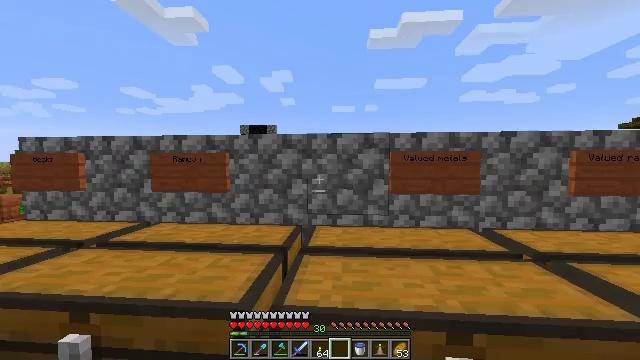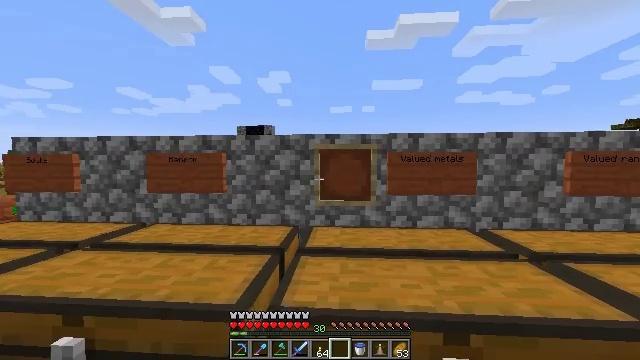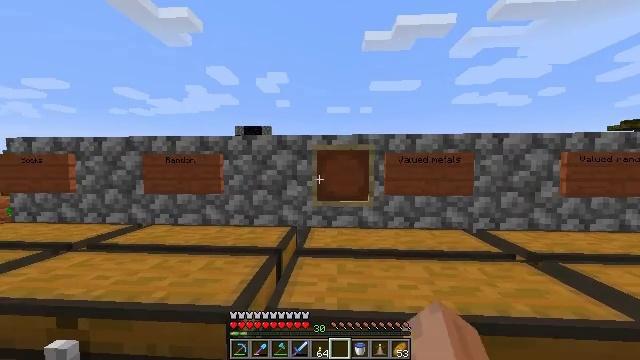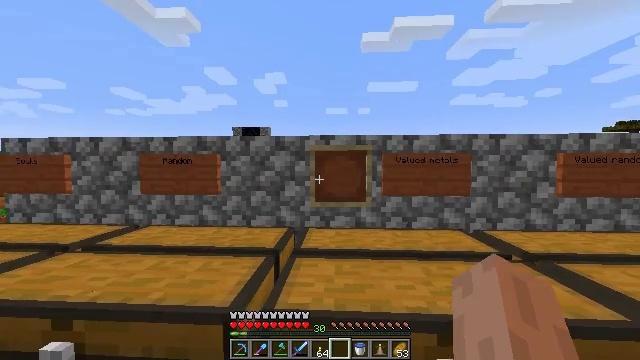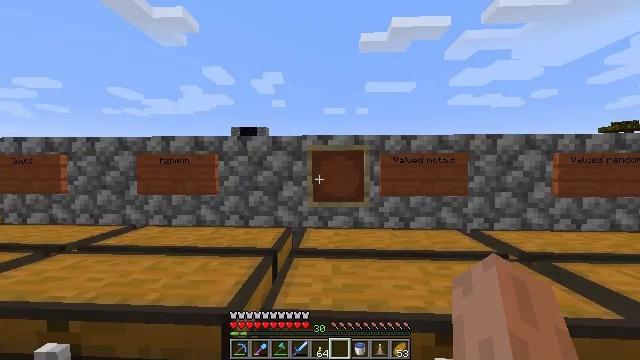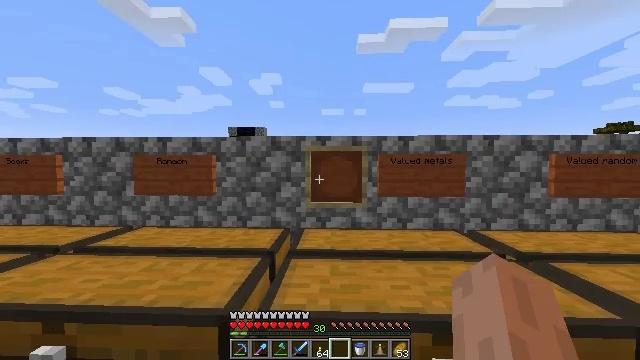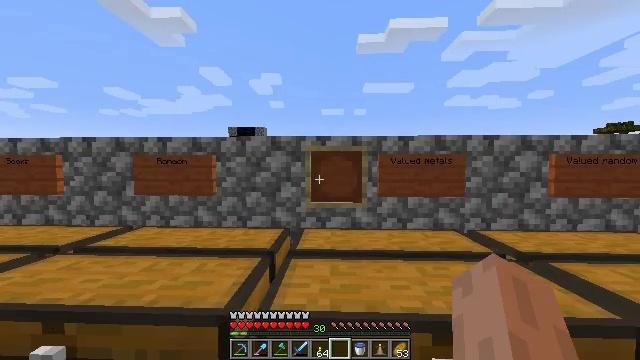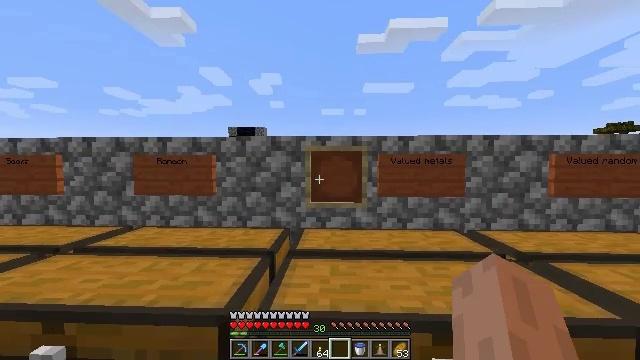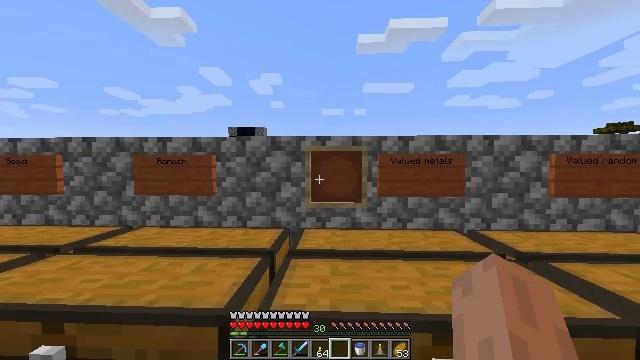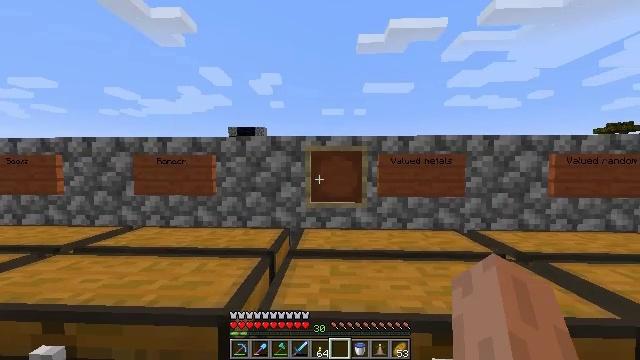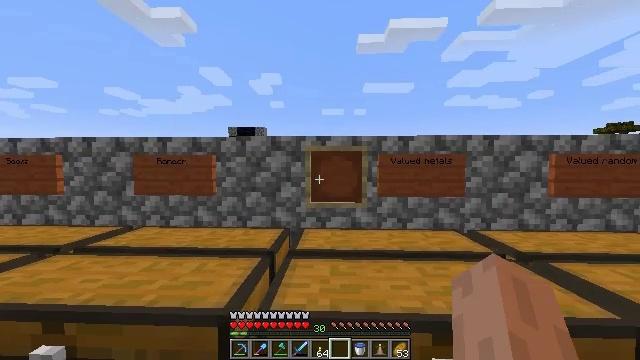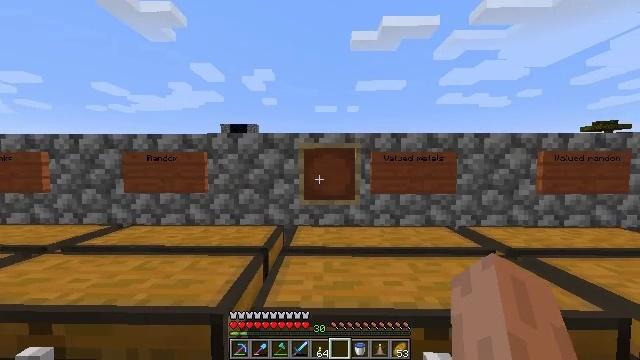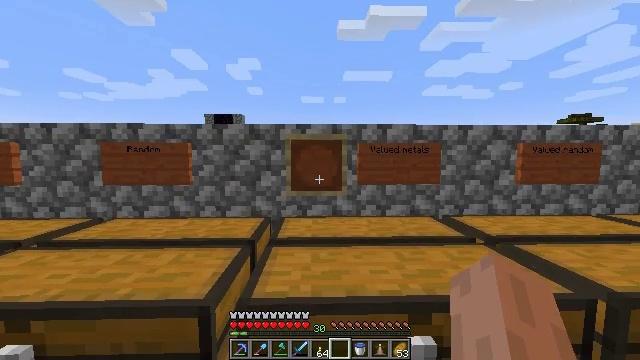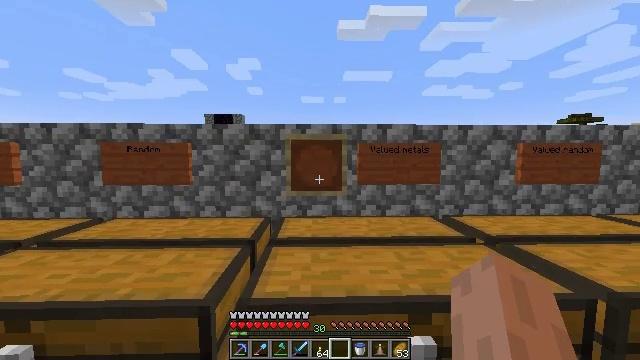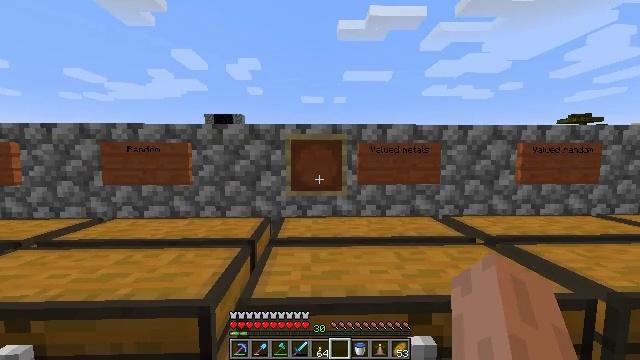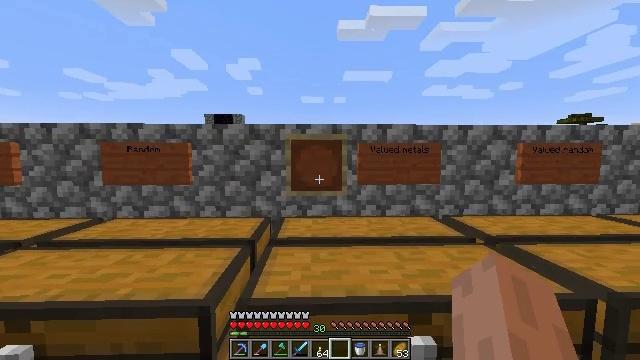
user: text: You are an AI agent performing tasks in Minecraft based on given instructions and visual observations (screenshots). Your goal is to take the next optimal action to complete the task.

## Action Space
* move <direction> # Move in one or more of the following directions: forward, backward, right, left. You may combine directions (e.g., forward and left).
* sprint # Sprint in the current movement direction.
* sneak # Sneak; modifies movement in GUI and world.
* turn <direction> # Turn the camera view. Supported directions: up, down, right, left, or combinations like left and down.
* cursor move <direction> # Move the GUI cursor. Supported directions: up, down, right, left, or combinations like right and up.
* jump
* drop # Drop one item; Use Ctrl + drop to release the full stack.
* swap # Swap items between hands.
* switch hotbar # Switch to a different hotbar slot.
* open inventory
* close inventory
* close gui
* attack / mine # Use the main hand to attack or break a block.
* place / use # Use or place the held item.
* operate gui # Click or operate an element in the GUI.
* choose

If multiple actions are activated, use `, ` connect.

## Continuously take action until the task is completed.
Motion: motion action
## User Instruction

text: Use the crafting table to craft a diamond hoe.
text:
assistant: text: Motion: no_op
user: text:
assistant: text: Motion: no_op
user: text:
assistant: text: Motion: no_op
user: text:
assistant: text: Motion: no_op
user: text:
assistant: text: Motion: no_op
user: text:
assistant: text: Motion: no_op
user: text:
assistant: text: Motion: no_op
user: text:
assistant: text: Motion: no_op
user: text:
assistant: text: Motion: no_op
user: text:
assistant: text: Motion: no_op
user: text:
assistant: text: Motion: turn right
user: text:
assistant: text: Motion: turn right and down
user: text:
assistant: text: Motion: no_op
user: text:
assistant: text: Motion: no_op
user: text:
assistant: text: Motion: no_op
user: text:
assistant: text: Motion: no_op
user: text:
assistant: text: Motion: no_op
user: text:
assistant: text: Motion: use / place
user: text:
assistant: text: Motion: use / place
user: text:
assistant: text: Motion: use / place
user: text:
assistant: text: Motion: use / place
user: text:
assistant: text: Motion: no_op
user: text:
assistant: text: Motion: no_op
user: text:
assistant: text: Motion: no_op
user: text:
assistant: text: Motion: no_op
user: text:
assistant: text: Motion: no_op
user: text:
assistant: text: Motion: no_op
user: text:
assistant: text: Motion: move forward
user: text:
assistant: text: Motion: move forward
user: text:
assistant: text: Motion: move forward